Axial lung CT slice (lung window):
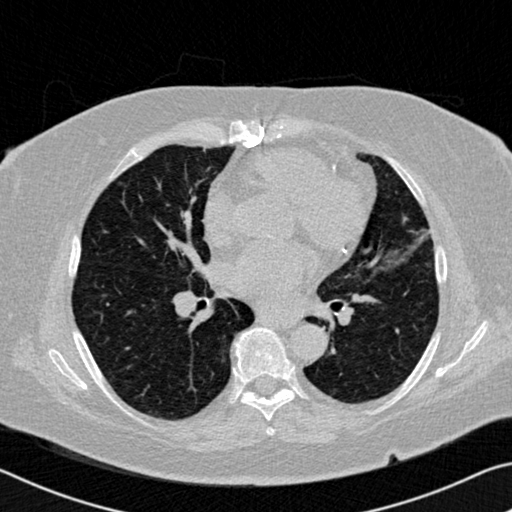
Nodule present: no